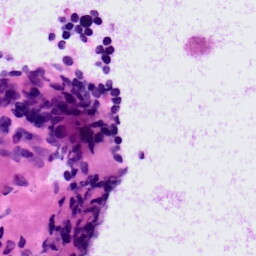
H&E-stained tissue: LymphNode